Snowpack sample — Loveland Pass, Silver Plume, Colorado, USA (2/11/26, 12:00 PM MST)
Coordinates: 39.663, -105.886
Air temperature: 35 °F
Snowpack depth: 82 cm
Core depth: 30 cm
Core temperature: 28.4 °F
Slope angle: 13°, slope face: 12°
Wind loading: high
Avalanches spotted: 1
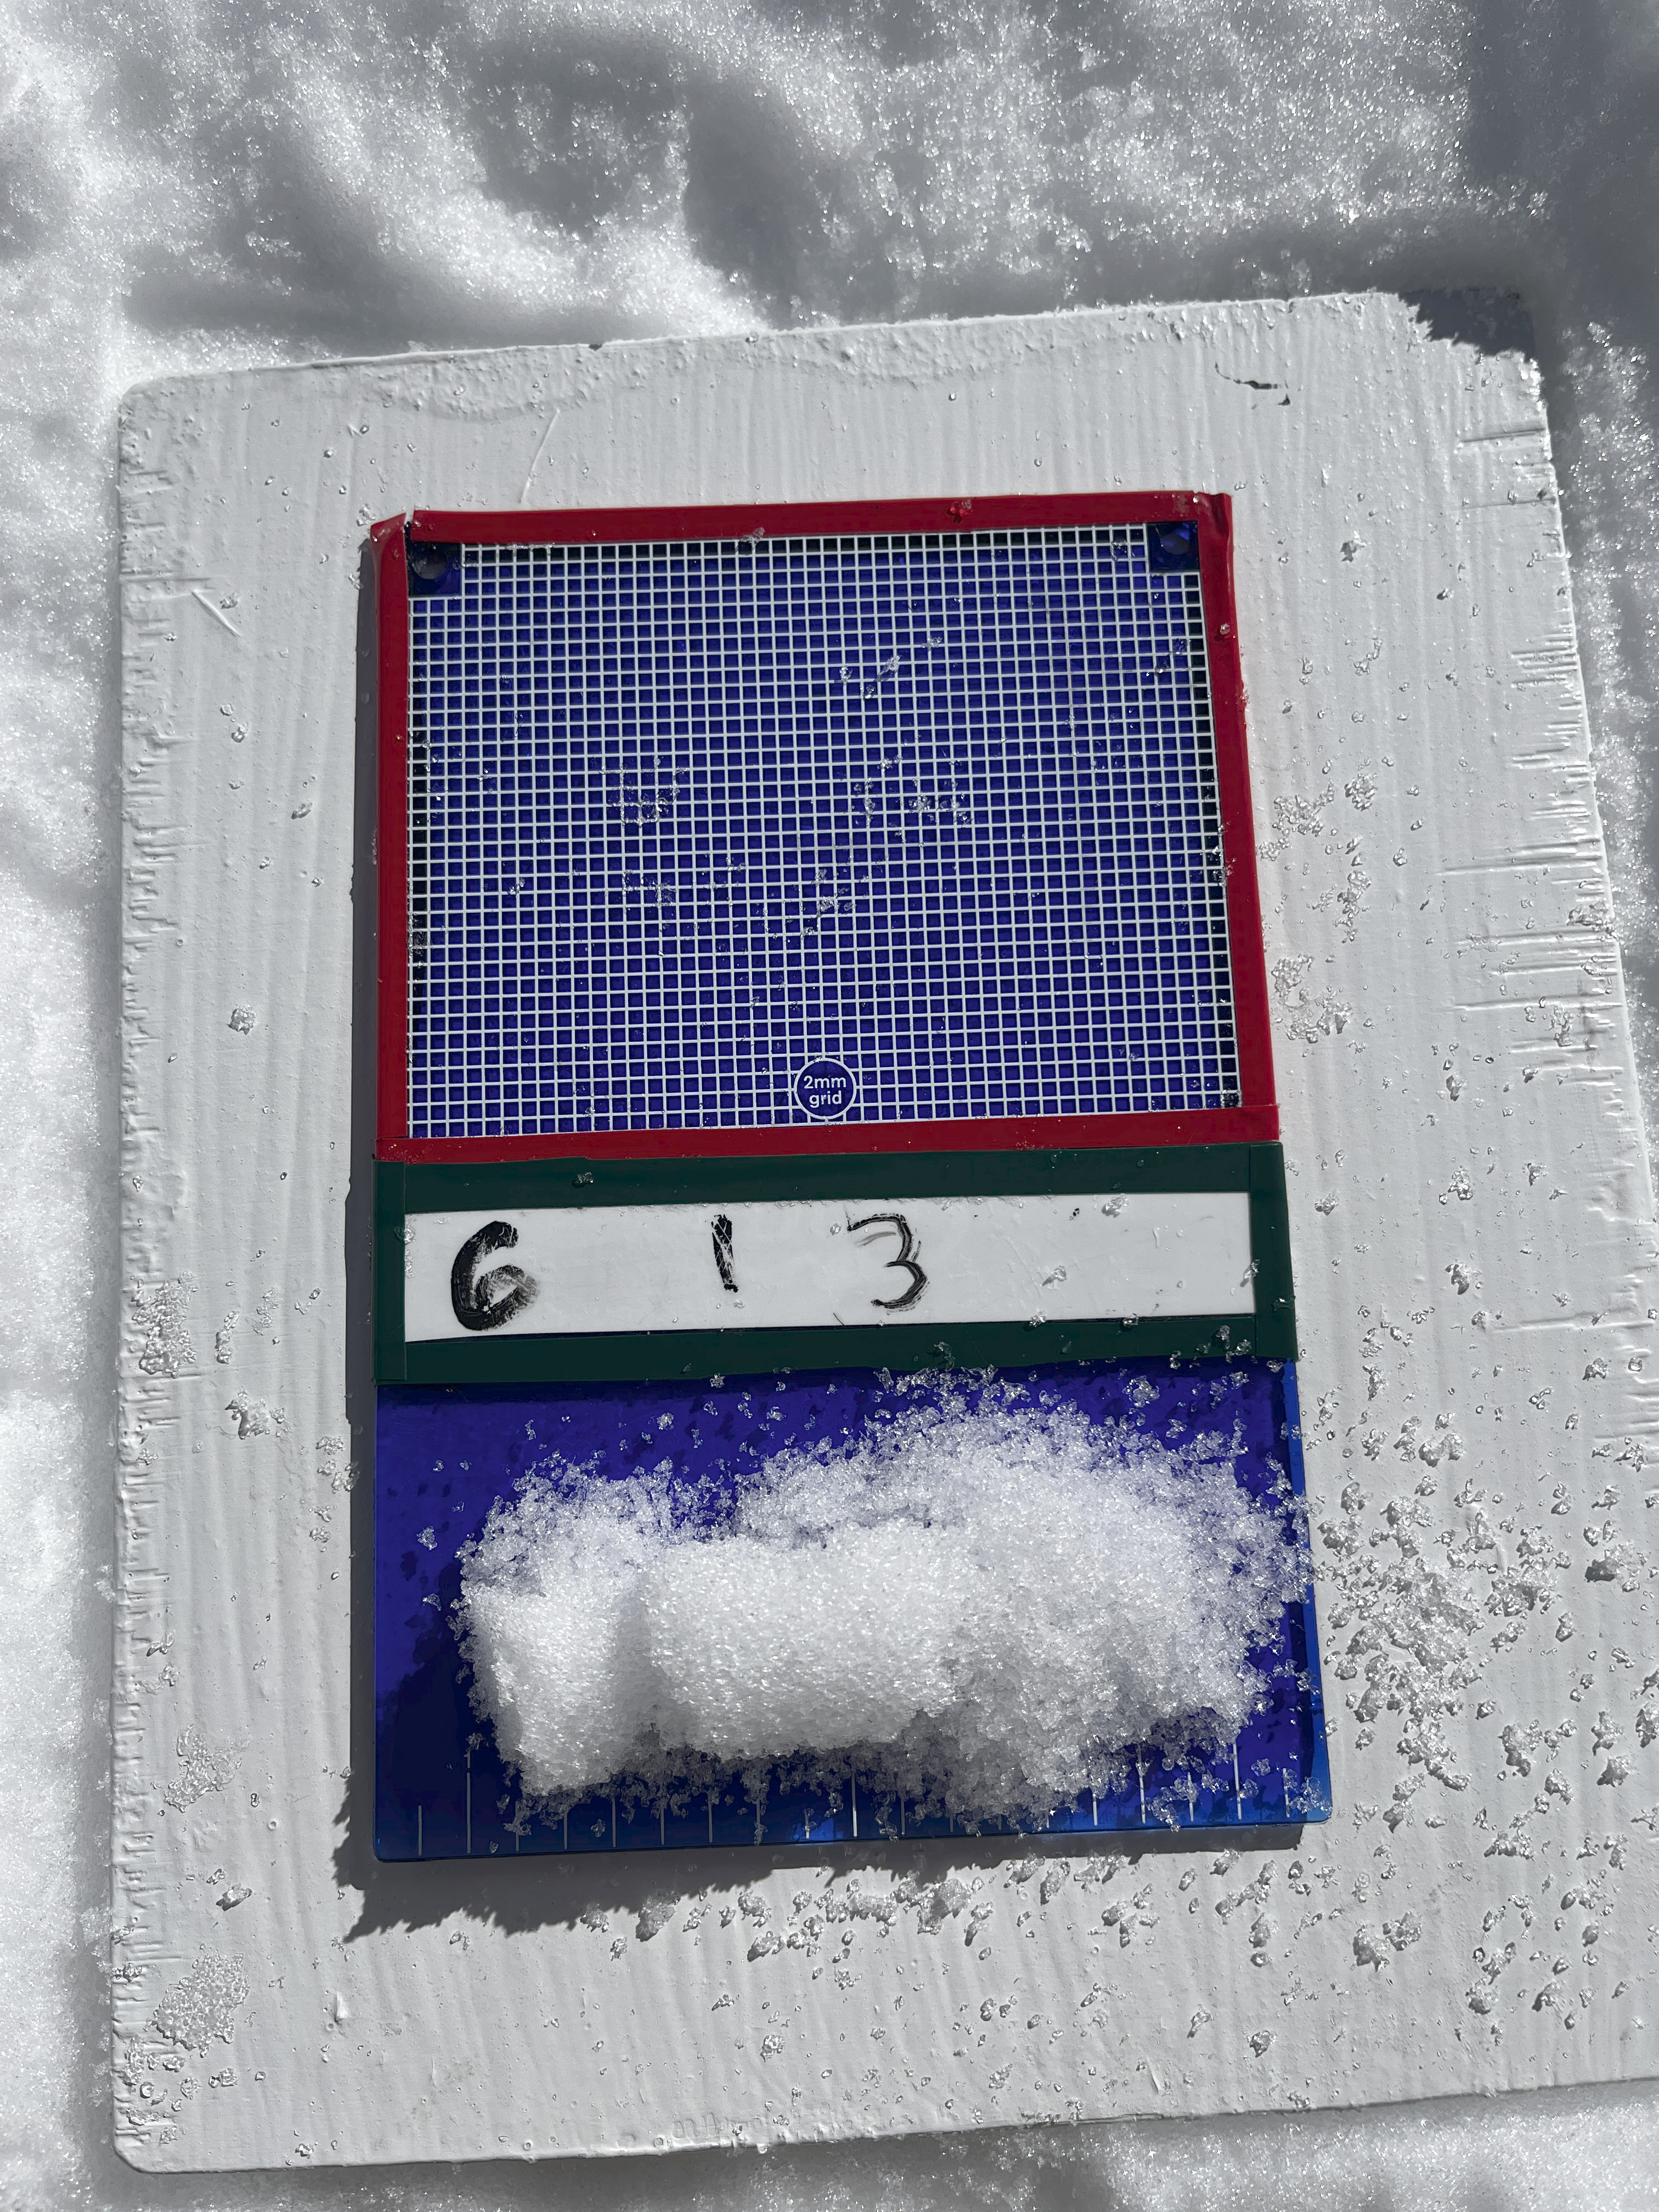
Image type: crystal_card
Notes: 1 small avalanche spotted on the north side of the bowl, lots of wind loading